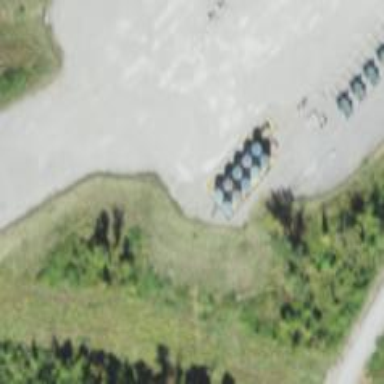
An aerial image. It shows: Storage tank that is man-made.